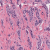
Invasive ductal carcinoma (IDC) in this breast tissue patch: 1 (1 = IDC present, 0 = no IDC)